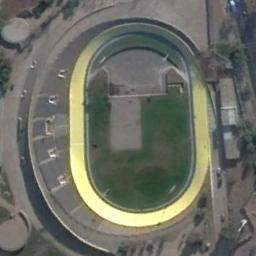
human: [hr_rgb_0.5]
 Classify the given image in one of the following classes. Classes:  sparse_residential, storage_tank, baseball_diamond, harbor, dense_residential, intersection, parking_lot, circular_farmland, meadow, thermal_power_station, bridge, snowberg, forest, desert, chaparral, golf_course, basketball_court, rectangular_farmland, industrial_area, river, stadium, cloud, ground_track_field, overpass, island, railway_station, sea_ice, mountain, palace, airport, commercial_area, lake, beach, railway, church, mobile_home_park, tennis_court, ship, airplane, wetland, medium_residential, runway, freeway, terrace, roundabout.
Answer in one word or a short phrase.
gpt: stadium